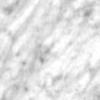
Label: no_change